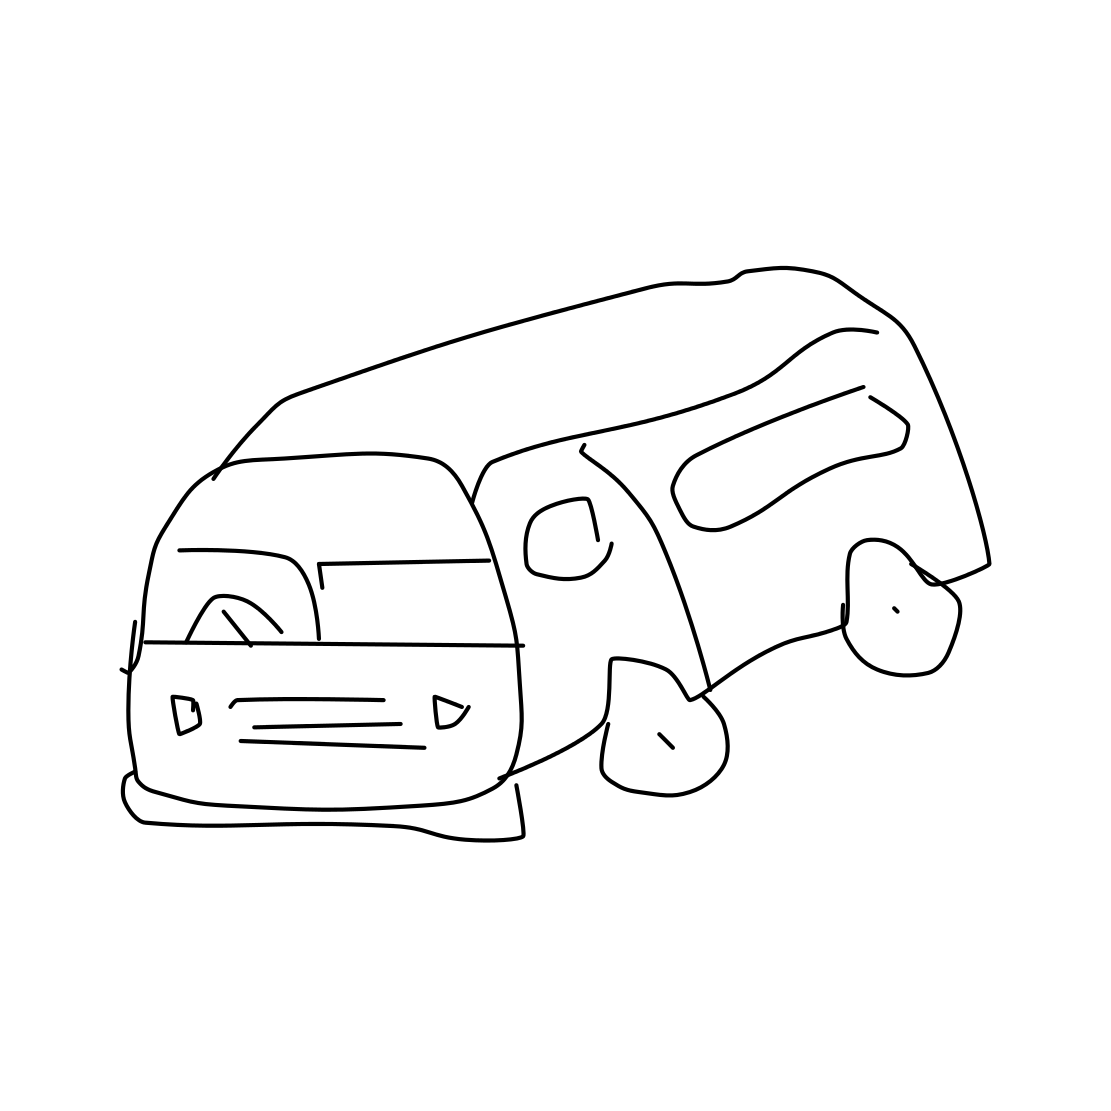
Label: van